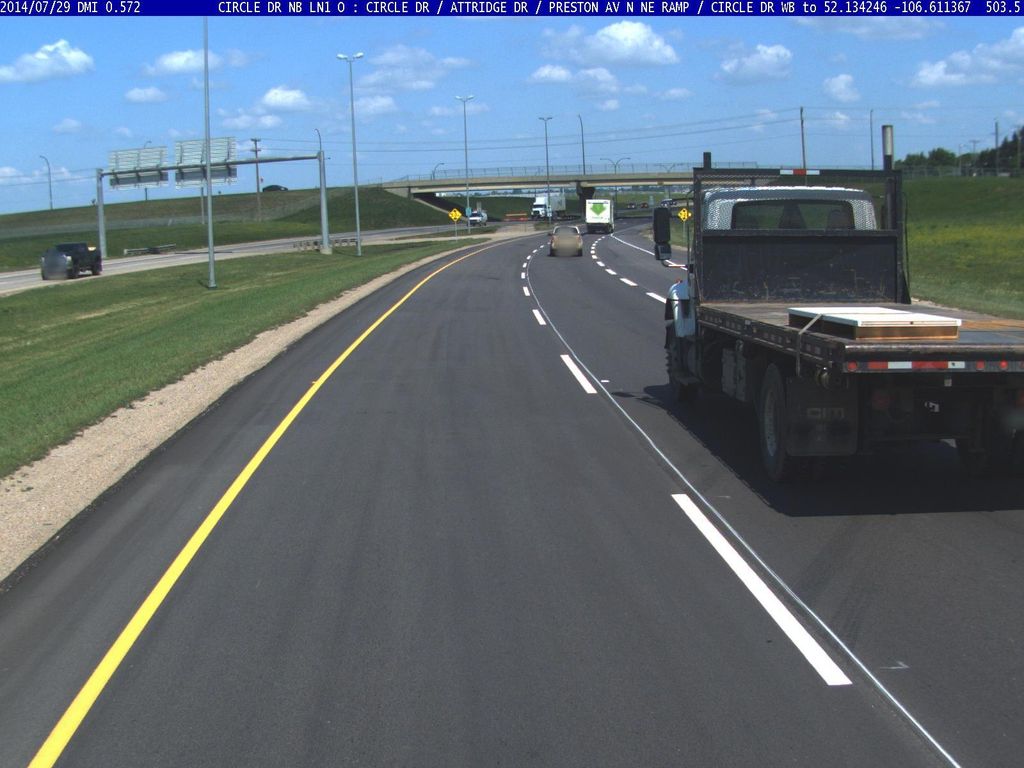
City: saskatoon